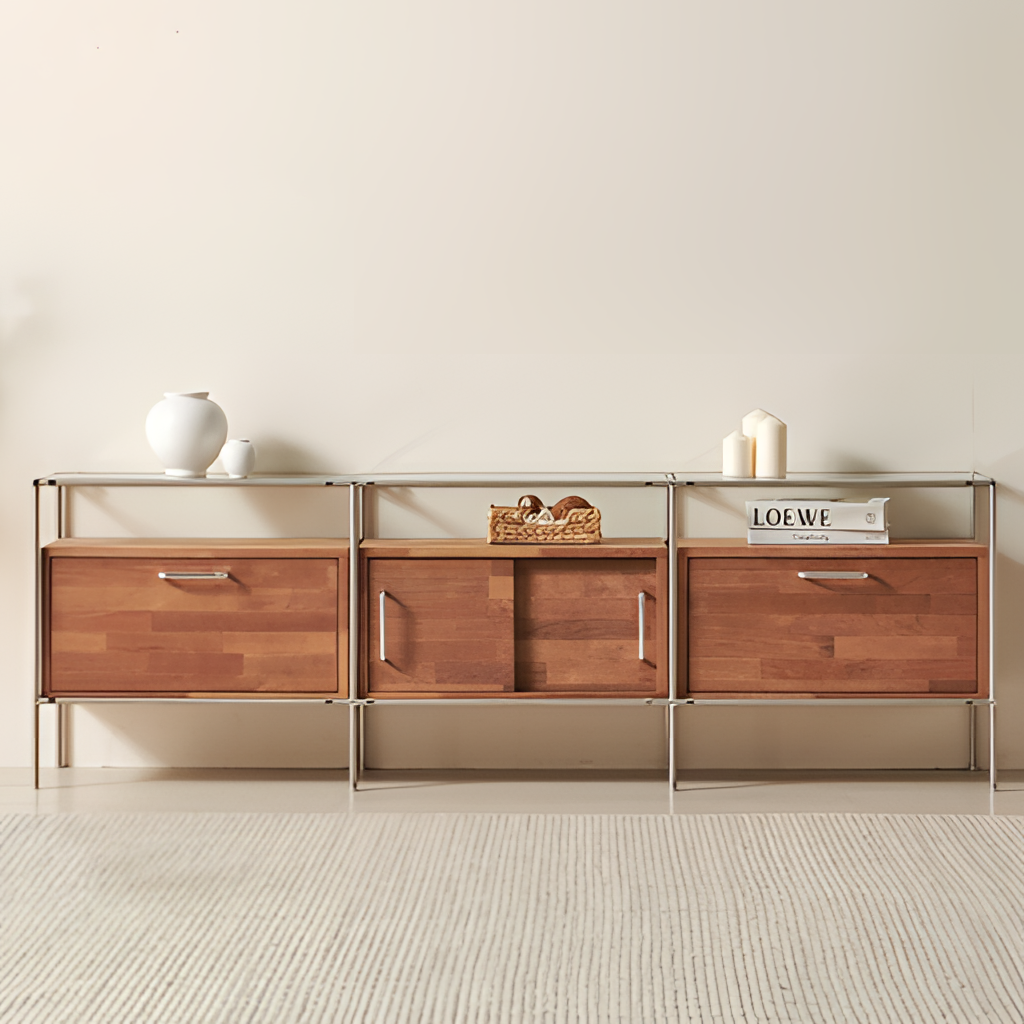
wood sideboard, living room, beige paint wallpaper, with solid pattern, tile flooring, with large square pattern, contemporary